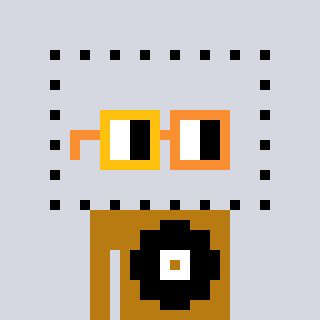
a pixel art character with square yellow and orange glasses, a void-shaped head and a gold-colored body on a cool background